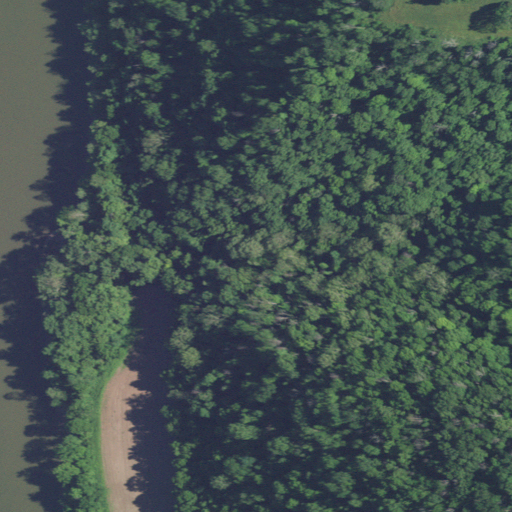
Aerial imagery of valley in Kentucky named Preston Hollow containing deciduous forest, open water, mixed forest, and herbaceous wetlands